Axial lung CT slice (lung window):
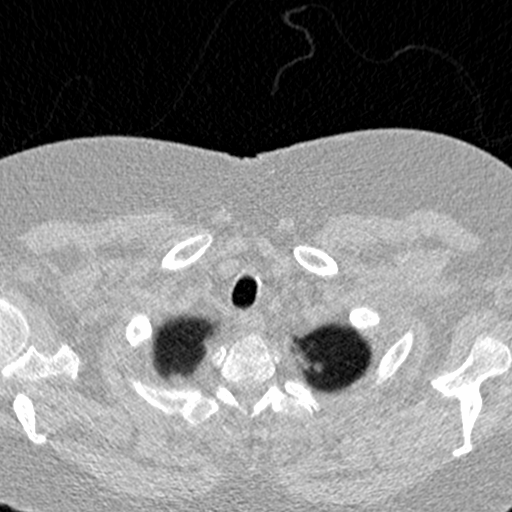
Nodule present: yes
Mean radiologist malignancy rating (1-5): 3